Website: home-depot
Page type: account-selection
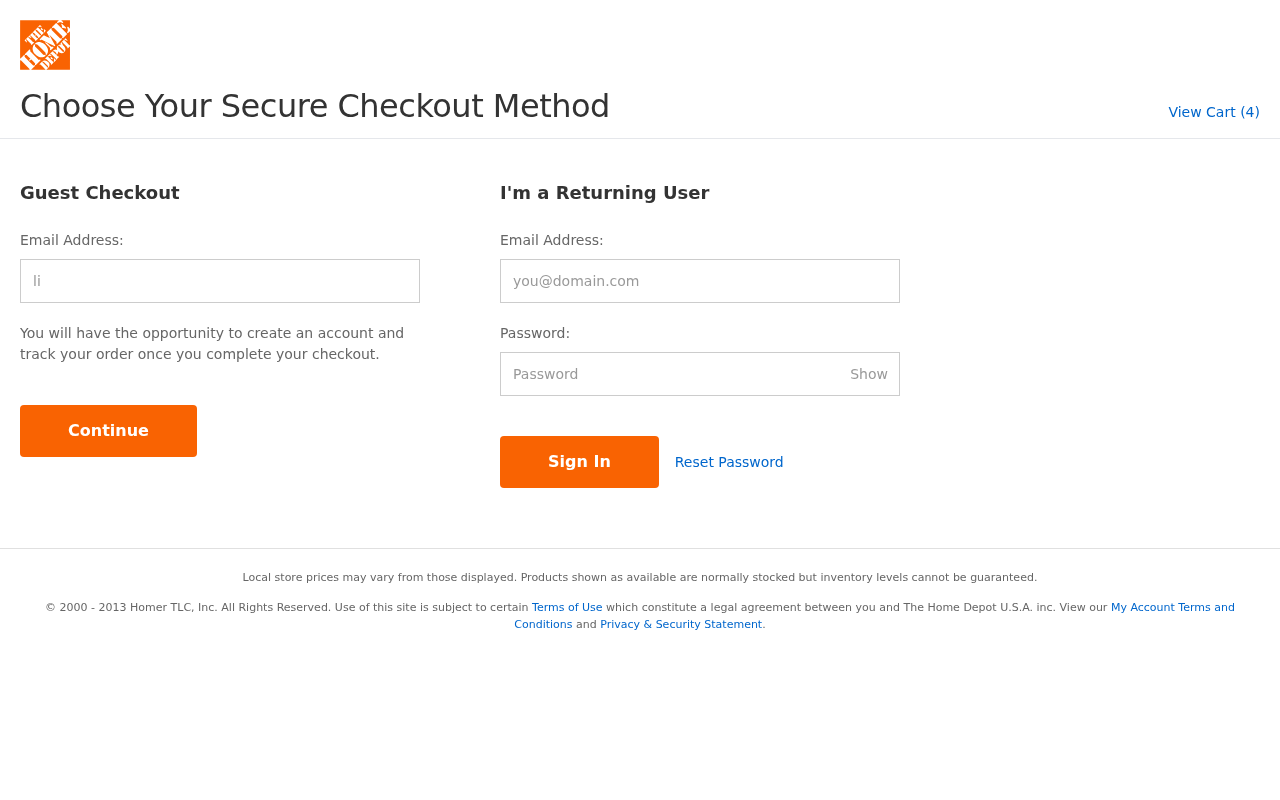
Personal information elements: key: PII_LOGIN_USERNAME
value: lisaclark70
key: PII_LOGIN_USERNAME2
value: lisaclark70
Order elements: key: ORDER_NUM_ITEMS
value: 4